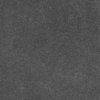
Label: dusty